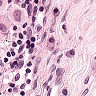
Metastatic tissue present: yes